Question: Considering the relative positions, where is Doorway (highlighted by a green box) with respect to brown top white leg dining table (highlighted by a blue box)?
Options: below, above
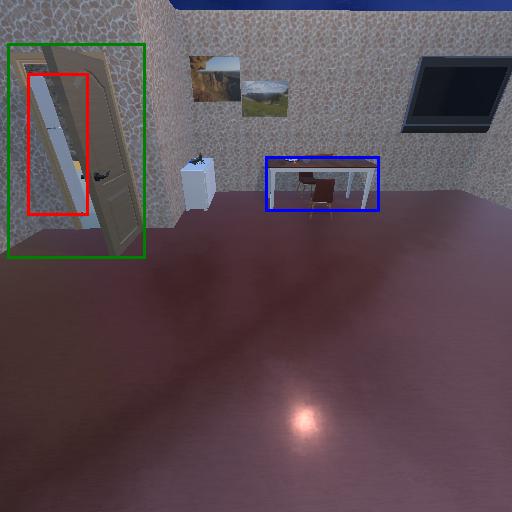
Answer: below